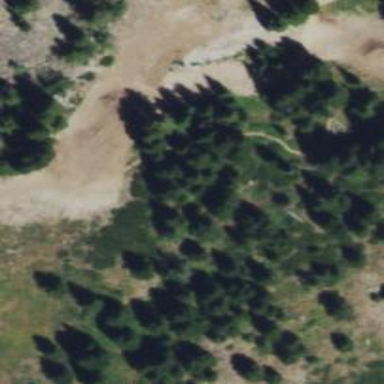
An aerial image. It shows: Trail path.